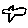
Label: bird